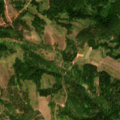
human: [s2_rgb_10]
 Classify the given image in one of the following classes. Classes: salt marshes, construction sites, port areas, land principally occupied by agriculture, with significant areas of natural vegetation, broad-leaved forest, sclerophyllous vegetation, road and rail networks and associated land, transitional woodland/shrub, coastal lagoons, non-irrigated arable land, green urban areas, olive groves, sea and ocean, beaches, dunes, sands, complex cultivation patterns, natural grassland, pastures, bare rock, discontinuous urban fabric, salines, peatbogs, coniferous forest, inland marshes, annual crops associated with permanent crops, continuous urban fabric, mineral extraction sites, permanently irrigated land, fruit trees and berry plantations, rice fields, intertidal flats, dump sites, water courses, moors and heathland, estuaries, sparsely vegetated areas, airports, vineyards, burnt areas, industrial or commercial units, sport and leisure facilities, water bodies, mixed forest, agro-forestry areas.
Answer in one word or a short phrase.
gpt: complex cultivation patterns, land principally occupied by agriculture, with significant areas of natural vegetation, broad-leaved forest